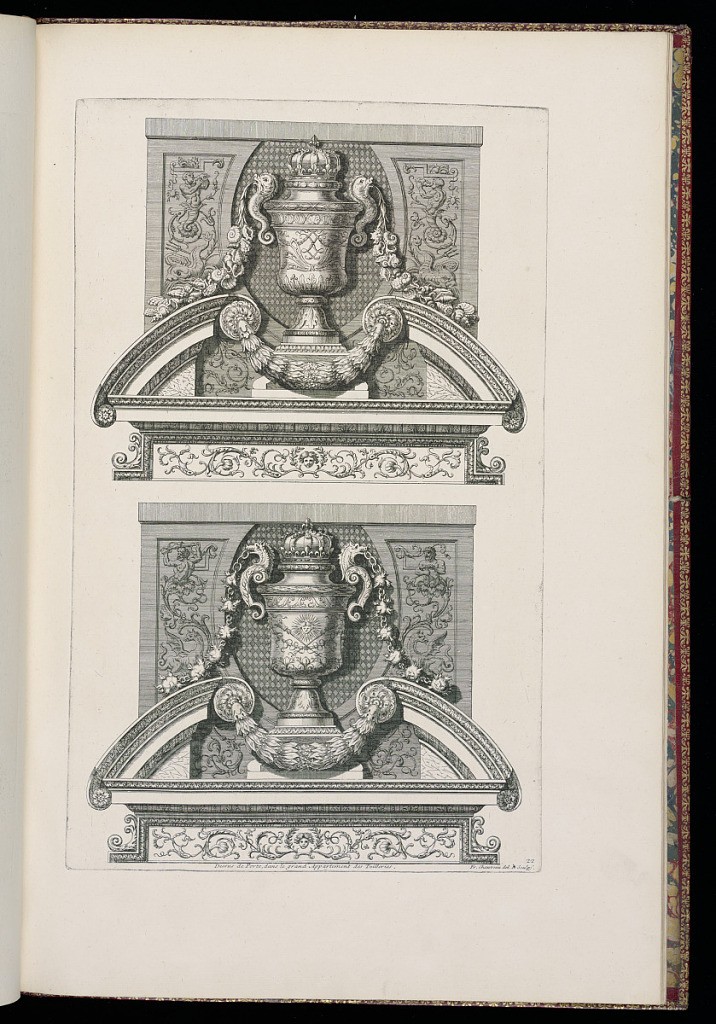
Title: Dessus de Porte, dans le grand Appartement des Tuilleries.
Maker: François Chauveau, French, 1613 – 1676
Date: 1710
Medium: Etching on laid paper
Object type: Bound print
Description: Twenty-second plate from a series of prints depicting the ornament and interiors of the King's apartment at the Royal palaces of the Louvre and the Tuileries, part of the Cabinet du Roi (King's Cabinet) series published by the Imprimerie Royale. The plate illustrates two overdoors from the Grand Apartment of the Tuileries Palace. Both overdoors are decorated with a frieze, and a broken pediment with a central lidded vase, ornamented with garlands of laurel leaves, shells and flaming cannon balls, rosettes, heraldic devices, grotesque motifs, foliage, herms, acanthus leaves, running patterns of laurel leaves and other foliage. The upper overdoor design features nautical elements such as dolphin handles on the vase, and shells. The lower overdoor features dragons and cannon balls. The plate is titled, signed, and numbered.